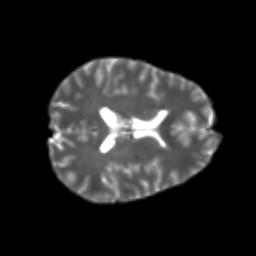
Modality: T2w
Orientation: axial
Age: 24
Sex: male
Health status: healthy
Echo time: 0.074 s